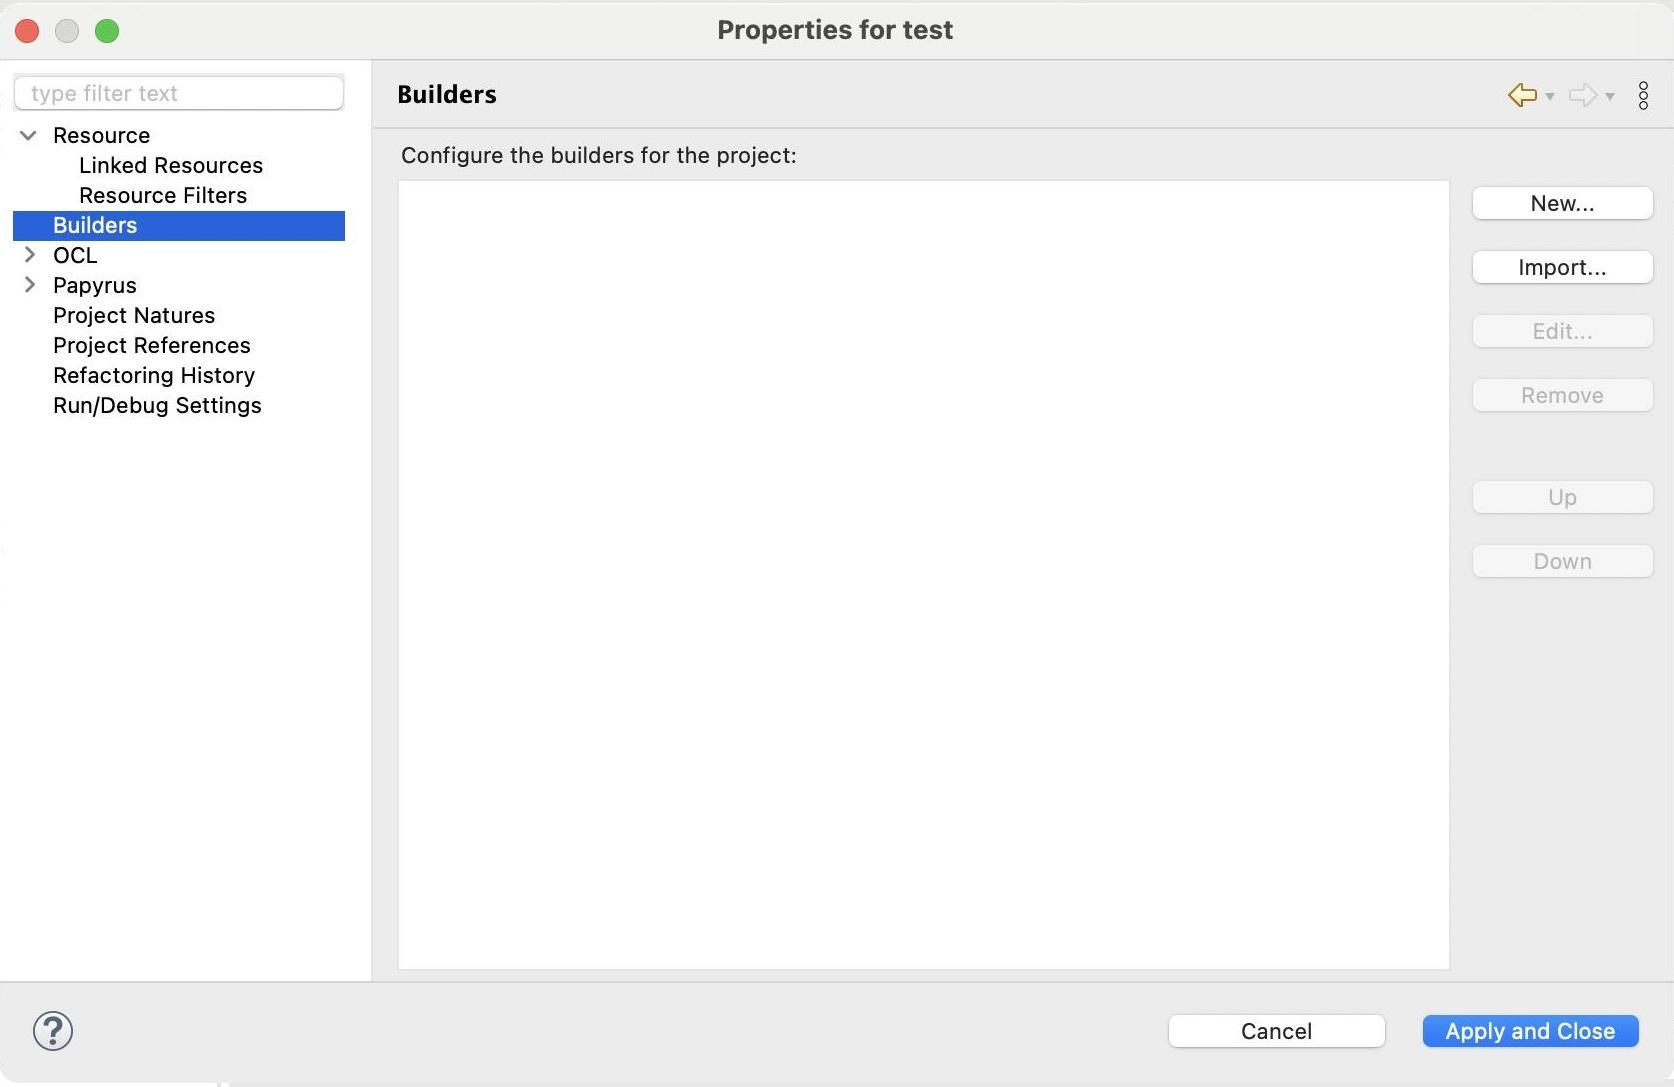
Accessibility tree:
{"name": "Properties_for_test", "role": "AXWindow", "description": null, "role_description": "standard window", "value": null, "position": "370.00;136.00", "size": "838;540", "children": [{"name": "Apply_and_Close", "role": "AXButton", "description": null, "role_description": "button", "value": null, "position": "706.00;502.00", "size": "120;27", "children": []}, {"name": "Cancel", "role": "AXButton", "description": null, "role_description": "button", "value": null, "position": "579.00;502.00", "size": "120;27", "children": []}, {"name": null, "role": "AXToolbar", "description": null, "role_description": "toolbar", "value": null, "position": "12.00;500.00", "size": "30;30", "children": [{"name": "Help", "role": "AXCheckBox", "description": null, "role_description": "checkbox", "value": 0, "position": "12.00;500.00", "size": "30;30", "children": []}]}, {"name": null, "role": "AXScrollArea", "description": null, "role_description": "scroll area", "value": null, "position": "199.00;69.00", "size": "634;415", "children": [{"name": "Down", "role": "AXButton", "description": null, "role_description": "button", "value": null, "position": "731.00;267.00", "size": "102;27", "children": []}, {"name": "Up", "role": "AXButton", "description": null, "role_description": "button", "value": null, "position": "731.00;235.00", "size": "102;27", "children": []}, {"name": null, "role": "AXStaticText", "description": null, "role_description": "text", "value": "", "position": "731.00;216.00", "size": "4;14", "children": []}, {"name": "Remove", "role": "AXButton", "description": null, "role_description": "button", "value": null, "position": "731.00;184.00", "size": "102;27", "children": []}, {"name": "Edit...", "role": "AXButton", "description": null, "role_description": "button", "value": null, "position": "731.00;152.00", "size": "102;27", "children": []}, {"name": "Import...", "role": "AXButton", "description": null, "role_description": "button", "value": null, "position": "731.00;120.00", "size": "102;27", "children": []}, {"name": "New...", "role": "AXButton", "description": null, "role_description": "button", "value": null, "position": "731.00;88.00", "size": "102;27", "children": []}, {"name": null, "role": "AXScrollArea", "description": null, "role_description": "scroll area", "value": null, "position": "199.00;88.00", "size": "527;396", "children": [{"name": null, "role": "AXTable", "description": null, "role_description": "table", "value": null, "position": "200.00;89.00", "size": "525;394", "children": [{"name": null, "role": "AXColumn", "description": null, "role_description": "column", "value": null, "position": "200.00;89.00", "size": "15;394", "children": []}, {"name": null, "role": "AXColumn", "description": null, "role_description": "column", "value": null, "position": "215.00;89.00", "size": "6;394", "children": []}]}]}, {"name": null, "role": "AXStaticText", "description": null, "role_description": "text", "value": "Configure the builders for the project:", "position": "199.00;69.00", "size": "634;14", "children": []}]}, {"name": null, "role": "AXToolbar", "description": "", "role_description": "toolbar", "value": null, "position": "751.00;35.00", "size": "82;22", "children": [{"name": "Back_to_Resource_Filters", "role": "AXMenuButton", "description": null, "role_description": "menu button", "value": null, "position": "751.00;35.00", "size": "22;22", "children": []}, {"name": "Forward", "role": "AXMenuButton", "description": null, "role_description": "menu button", "value": null, "position": "781.00;35.00", "size": "22;22", "children": []}, {"name": "Additional_Dialog_Actions", "role": "AXButton", "description": null, "role_description": "button", "value": null, "position": "811.00;35.00", "size": "22;22", "children": []}]}, {"name": null, "role": "AXStaticText", "description": "", "role_description": "text", "value": "Builders", "position": "196.00;35.00", "size": "548;21", "children": []}, {"name": null, "role": "AXSplitter", "description": null, "role_description": "splitter", "value": 180, "position": "180.00;28.00", "size": "5;461", "children": []}, {"name": null, "role": "AXScrollArea", "description": null, "role_description": "scroll area", "value": null, "position": "7.00;59.00", "size": "166;430", "children": [{"name": null, "role": "AXOutline", "description": null, "role_description": "outline", "value": null, "position": "7.00;59.00", "size": "166;430", "children": [{"name": null, "role": "AXRow", "description": null, "role_description": "outline row", "value": null, "position": "7.00;59.00", "size": "166;15", "children": [{"name": null, "role": "AXGroup", "description": null, "role_description": "group", "value": null, "position": "7.00;59.00", "size": "126;15", "children": [{"name": null, "role": "AXDisclosureTriangle", "description": null, "role_description": "disclosure triangle", "value": 1, "position": "9.00;59.00", "size": "12;14", "children": []}, {"name": null, "role": "AXStaticText", "description": null, "role_description": "text", "value": "Resource", "position": "25.00;59.00", "size": "107;14", "children": []}]}]}, {"name": null, "role": "AXRow", "description": null, "role_description": "outline row", "value": null, "position": "7.00;74.00", "size": "166;15", "children": [{"name": null, "role": "AXStaticText", "description": null, "role_description": "text", "value": "Linked Resources", "position": "38.00;74.00", "size": "94;14", "children": []}]}, {"name": null, "role": "AXRow", "description": null, "role_description": "outline row", "value": null, "position": "7.00;89.00", "size": "166;15", "children": [{"name": null, "role": "AXStaticText", "description": null, "role_description": "text", "value": "Resource Filters", "position": "38.00;89.00", "size": "94;14", "children": []}]}, {"name": null, "role": "AXRow", "description": null, "role_description": "outline row", "value": null, "position": "7.00;104.00", "size": "166;15", "children": [{"name": null, "role": "AXStaticText", "description": null, "role_description": "text", "value": "Builders", "position": "25.00;104.00", "size": "107;14", "children": []}]}, {"name": null, "role": "AXRow", "description": null, "role_description": "outline row", "value": null, "position": "7.00;119.00", "size": "166;15", "children": [{"name": null, "role": "AXGroup", "description": null, "role_description": "group", "value": null, "position": "7.00;119.00", "size": "126;15", "children": [{"name": null, "role": "AXDisclosureTriangle", "description": null, "role_description": "disclosure triangle", "value": 0, "position": "9.00;119.00", "size": "12;14", "children": []}, {"name": null, "role": "AXStaticText", "description": null, "role_description": "text", "value": "OCL", "position": "25.00;119.00", "size": "107;14", "children": []}]}]}, {"name": null, "role": "AXRow", "description": null, "role_description": "outline row", "value": null, "position": "7.00;134.00", "size": "166;15", "children": [{"name": null, "role": "AXGroup", "description": null, "role_description": "group", "value": null, "position": "7.00;134.00", "size": "126;15", "children": [{"name": null, "role": "AXDisclosureTriangle", "description": null, "role_description": "disclosure triangle", "value": 0, "position": "9.00;134.00", "size": "12;14", "children": []}, {"name": null, "role": "AXStaticText", "description": null, "role_description": "text", "value": "Papyrus", "position": "25.00;134.00", "size": "107;14", "children": []}]}]}, {"name": null, "role": "AXRow", "description": null, "role_description": "outline row", "value": null, "position": "7.00;149.00", "size": "166;15", "children": [{"name": null, "role": "AXStaticText", "description": null, "role_description": "text", "value": "Project Natures", "position": "25.00;149.00", "size": "107;14", "children": []}]}, {"name": null, "role": "AXRow", "description": null, "role_description": "outline row", "value": null, "position": "7.00;164.00", "size": "166;15", "children": [{"name": null, "role": "AXStaticText", "description": null, "role_description": "text", "value": "Project References", "position": "25.00;164.00", "size": "107;14", "children": []}]}, {"name": null, "role": "AXRow", "description": null, "role_description": "outline row", "value": null, "position": "7.00;179.00", "size": "166;15", "children": [{"name": null, "role": "AXStaticText", "description": null, "role_description": "text", "value": "Refactoring History", "position": "25.00;179.00", "size": "107;14", "children": []}]}, {"name": null, "role": "AXRow", "description": null, "role_description": "outline row", "value": null, "position": "7.00;194.00", "size": "166;15", "children": [{"name": null, "role": "AXStaticText", "description": null, "role_description": "text", "value": "Run/Debug Settings", "position": "25.00;194.00", "size": "107;14", "children": []}]}, {"name": null, "role": "AXColumn", "description": null, "role_description": "column", "value": null, "position": "7.00;59.00", "size": "126;430", "children": []}]}]}, {"name": "type_filter_text", "role": "AXTextField", "description": null, "role_description": "search text field", "value": "", "position": "7.00;35.00", "size": "166;19", "children": []}, {"name": null, "role": "AXButton", "description": null, "role_description": "close button", "value": null, "position": "7.00;6.00", "size": "14;16", "children": []}, {"name": null, "role": "AXButton", "description": null, "role_description": "zoom button", "value": null, "position": "47.00;6.00", "size": "14;16", "children": [{"name": null, "role": "AXGroup", "description": null, "role_description": "group", "value": null, "position": "47.00;6.00", "size": "14;16", "children": [{"name": null, "role": "AXGroup", "description": null, "role_description": "group", "value": null, "position": "47.00;6.00", "size": "14;16", "children": []}]}]}, {"name": null, "role": "AXButton", "description": null, "role_description": "minimize button", "value": null, "position": "27.00;6.00", "size": "14;16", "children": []}, {"name": null, "role": "AXStaticText", "description": null, "role_description": "text", "value": "Properties for test", "position": "357.00;5.00", "size": "123;16", "children": []}]}